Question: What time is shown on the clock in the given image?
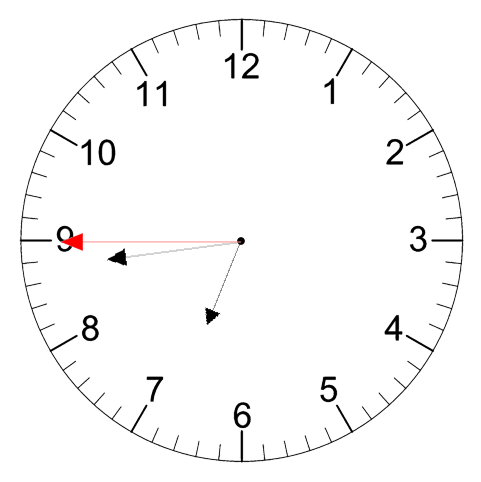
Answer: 06:43:45